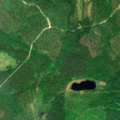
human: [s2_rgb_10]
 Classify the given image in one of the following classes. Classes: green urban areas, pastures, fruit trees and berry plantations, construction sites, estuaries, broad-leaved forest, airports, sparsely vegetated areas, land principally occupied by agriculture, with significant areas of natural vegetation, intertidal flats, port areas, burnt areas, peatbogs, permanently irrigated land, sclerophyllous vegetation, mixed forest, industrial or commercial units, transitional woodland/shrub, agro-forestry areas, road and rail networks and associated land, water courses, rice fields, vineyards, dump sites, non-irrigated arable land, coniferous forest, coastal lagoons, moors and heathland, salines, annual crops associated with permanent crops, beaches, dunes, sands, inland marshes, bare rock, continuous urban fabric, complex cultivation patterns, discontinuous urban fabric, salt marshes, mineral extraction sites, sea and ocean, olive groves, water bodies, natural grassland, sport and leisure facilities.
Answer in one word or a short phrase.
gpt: coniferous forest, mixed forest